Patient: sex M, age 55
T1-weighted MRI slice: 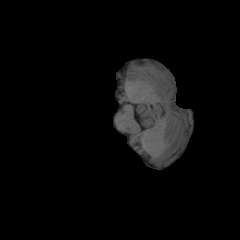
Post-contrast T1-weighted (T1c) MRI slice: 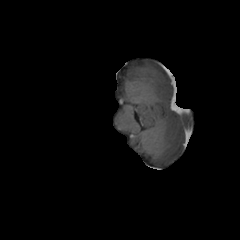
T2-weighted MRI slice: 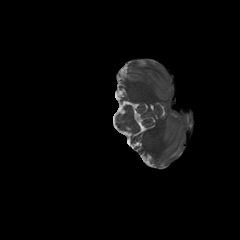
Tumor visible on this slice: no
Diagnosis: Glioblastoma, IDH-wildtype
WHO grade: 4